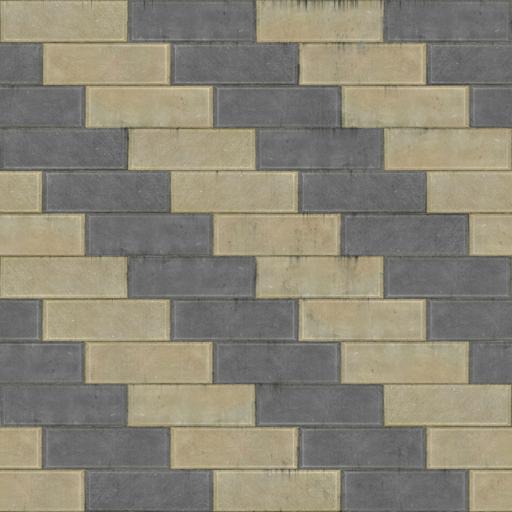
Tags: brick bricks stone wall